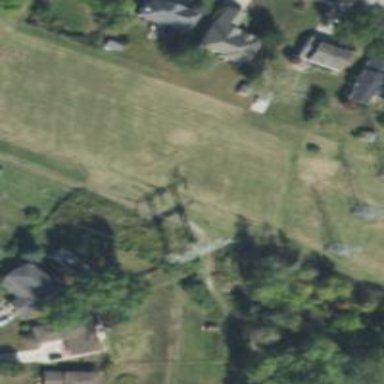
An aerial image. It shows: Lattice structure tower used for power distribution.